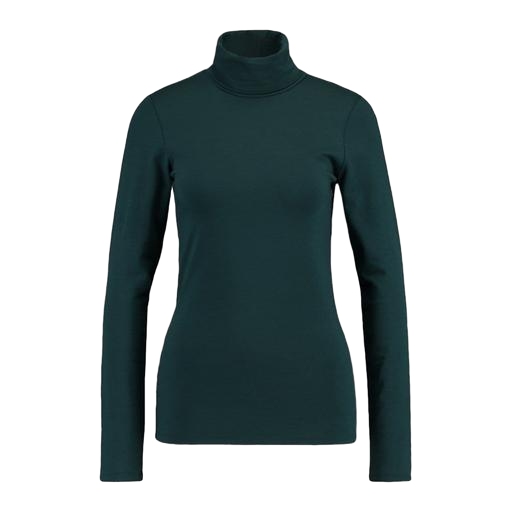
green polo-neck top, green skinny-fit stretch polo shirt, fitted turtleneck, white background